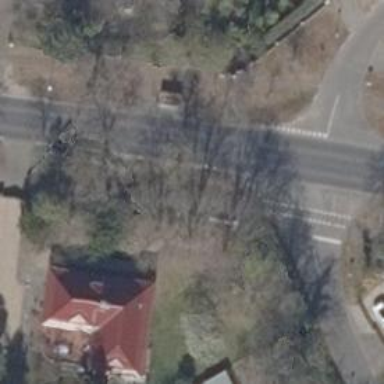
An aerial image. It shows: Public transport stop position.